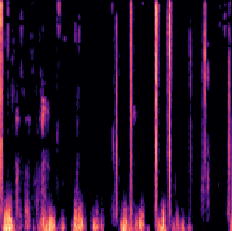
Sound class: Fire crackling